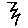
Label: zigzag